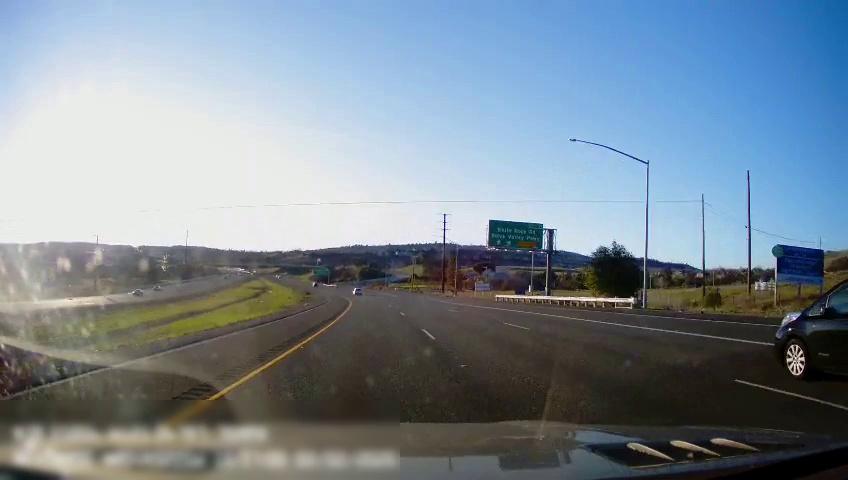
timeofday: Day
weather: Sunny
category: Drivable Space
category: Drivable Space
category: Vehicles | Car
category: Vehicles | Car
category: Vehicles | Car
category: Lanes | Current Lane
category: Lanes | Current Lane
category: Lanes | Alternate Lane
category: Lanes | Alternate Lane
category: Lanes | Alternate Lane
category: Traffic | Signs